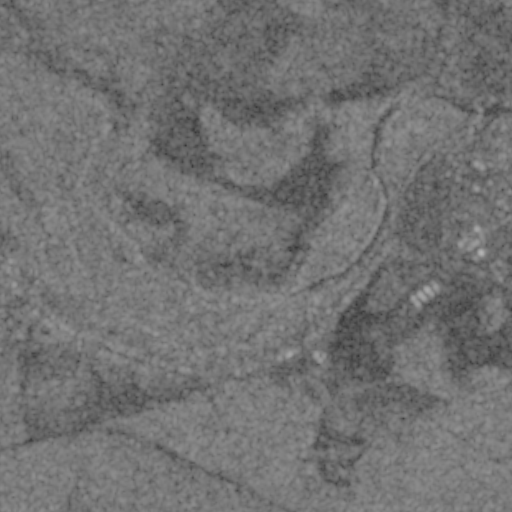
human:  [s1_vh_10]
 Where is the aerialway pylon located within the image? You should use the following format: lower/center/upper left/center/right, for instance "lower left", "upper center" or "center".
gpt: The aerialway pylon is located in the upper right of the image.
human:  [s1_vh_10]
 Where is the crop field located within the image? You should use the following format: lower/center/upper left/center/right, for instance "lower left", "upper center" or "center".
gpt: The crop field is located in the lower left of the image.
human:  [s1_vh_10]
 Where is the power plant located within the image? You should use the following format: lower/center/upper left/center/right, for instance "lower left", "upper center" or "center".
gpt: There is no power plant in the image.

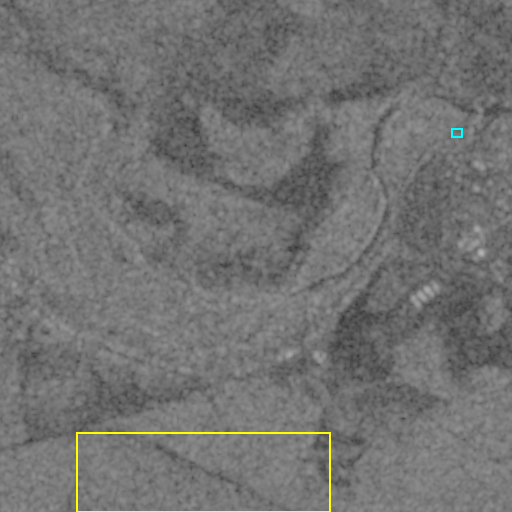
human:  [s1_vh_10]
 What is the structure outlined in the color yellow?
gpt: The structure outlined in yellow is a crop field.
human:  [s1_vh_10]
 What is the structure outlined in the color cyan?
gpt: The structure outlined in cyan is a parking lot.
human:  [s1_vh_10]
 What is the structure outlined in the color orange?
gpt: There is no orange outline.